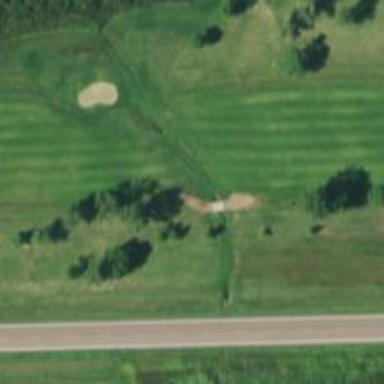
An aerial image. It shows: Service road used as golf cart path.